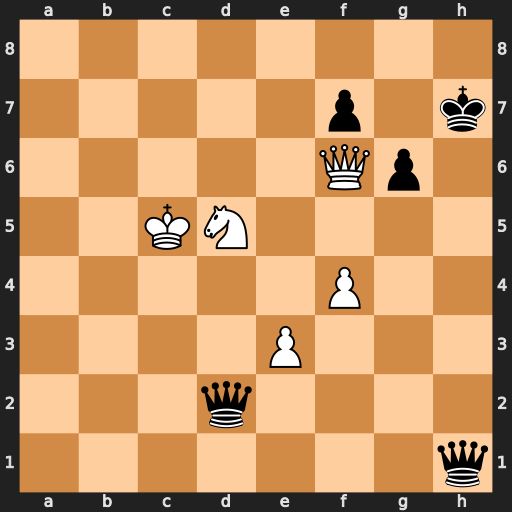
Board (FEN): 8/5p1k/5Qp1/2KN4/5P2/4P3/3q4/7q
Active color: w
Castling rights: -
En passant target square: -
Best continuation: Qxf7+ Kh6 Qf8+ Kh5 Qh8+ Kg4 Qxh1